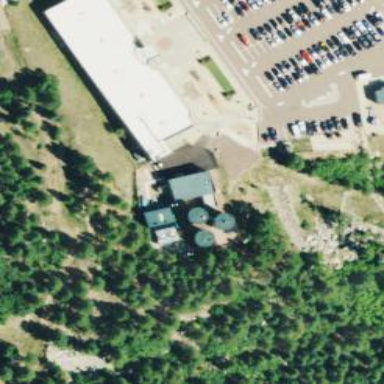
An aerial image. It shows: Storage tank with man-made structure.